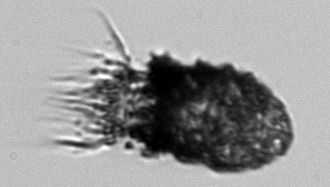
Label: Stenosemella_pacifica